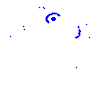
Particle: pion